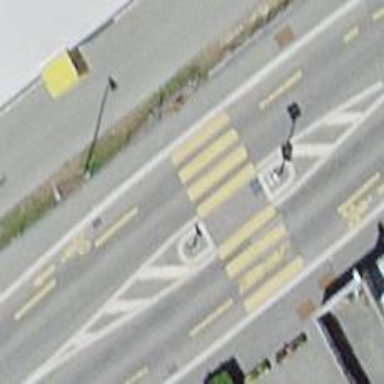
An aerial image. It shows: Zebra crossing with central island. The crossing is marked and uncontrolled.